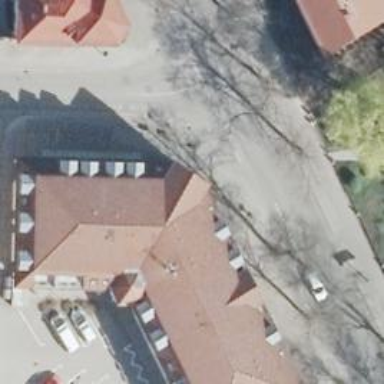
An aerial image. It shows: Police building.